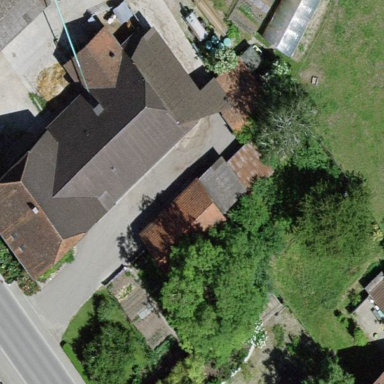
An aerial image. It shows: Farm building.